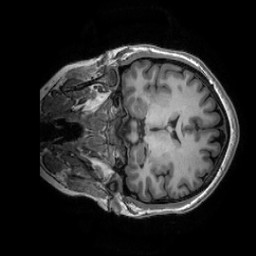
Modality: T1w
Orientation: coronal
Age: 30
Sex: female
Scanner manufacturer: ge
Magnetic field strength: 3 T
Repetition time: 0.0073 s
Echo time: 0.003 s